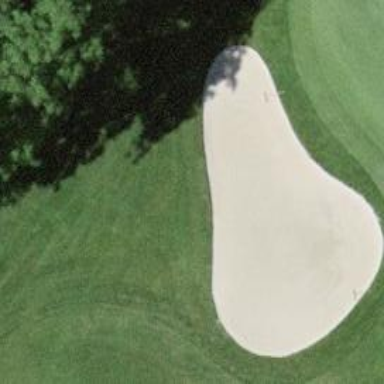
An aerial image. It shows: Sandy area is golf bunker.